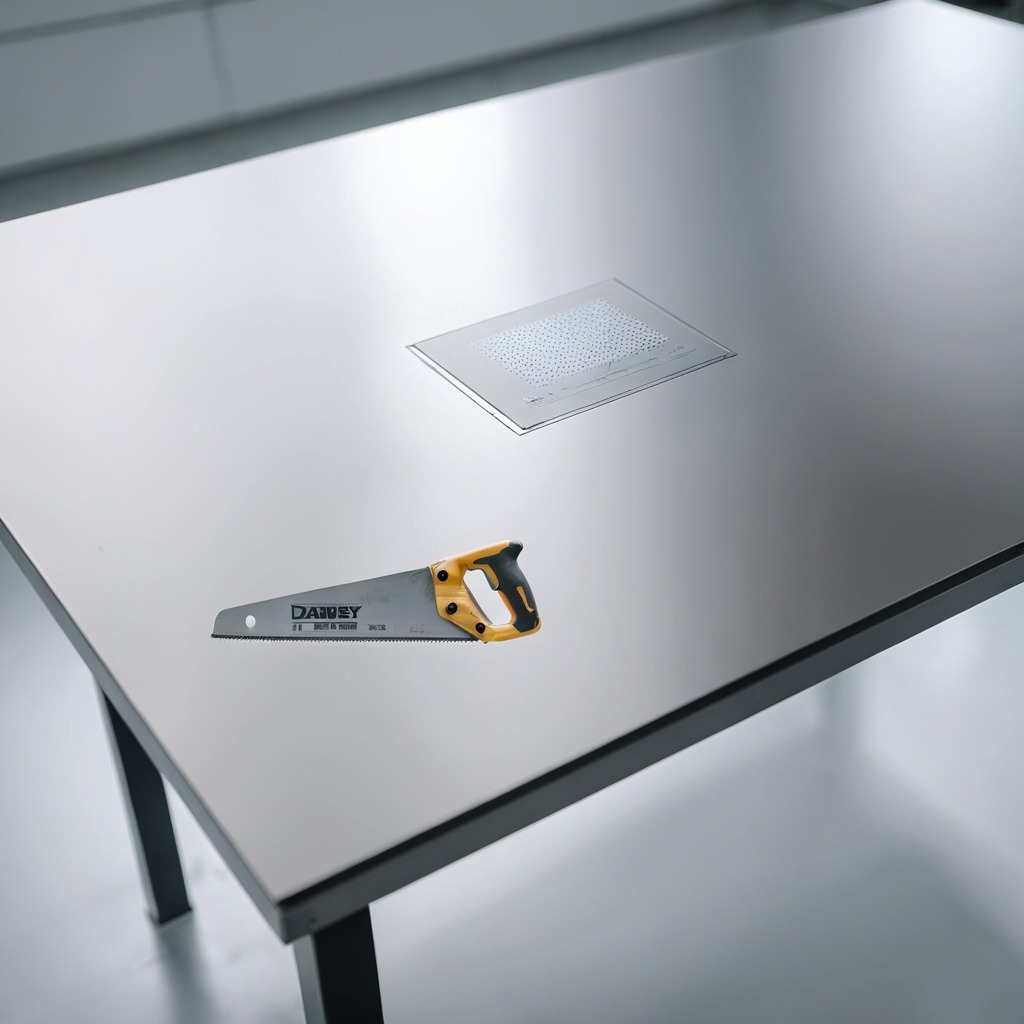
A metal saw lies on the stainless steel table.